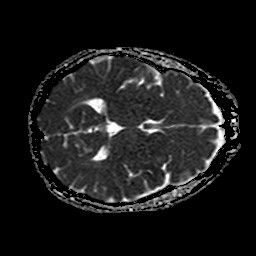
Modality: ADC
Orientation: axial
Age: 46
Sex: female
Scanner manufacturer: philips
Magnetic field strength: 1.5 T
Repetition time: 3.677 s
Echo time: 0.09411 s